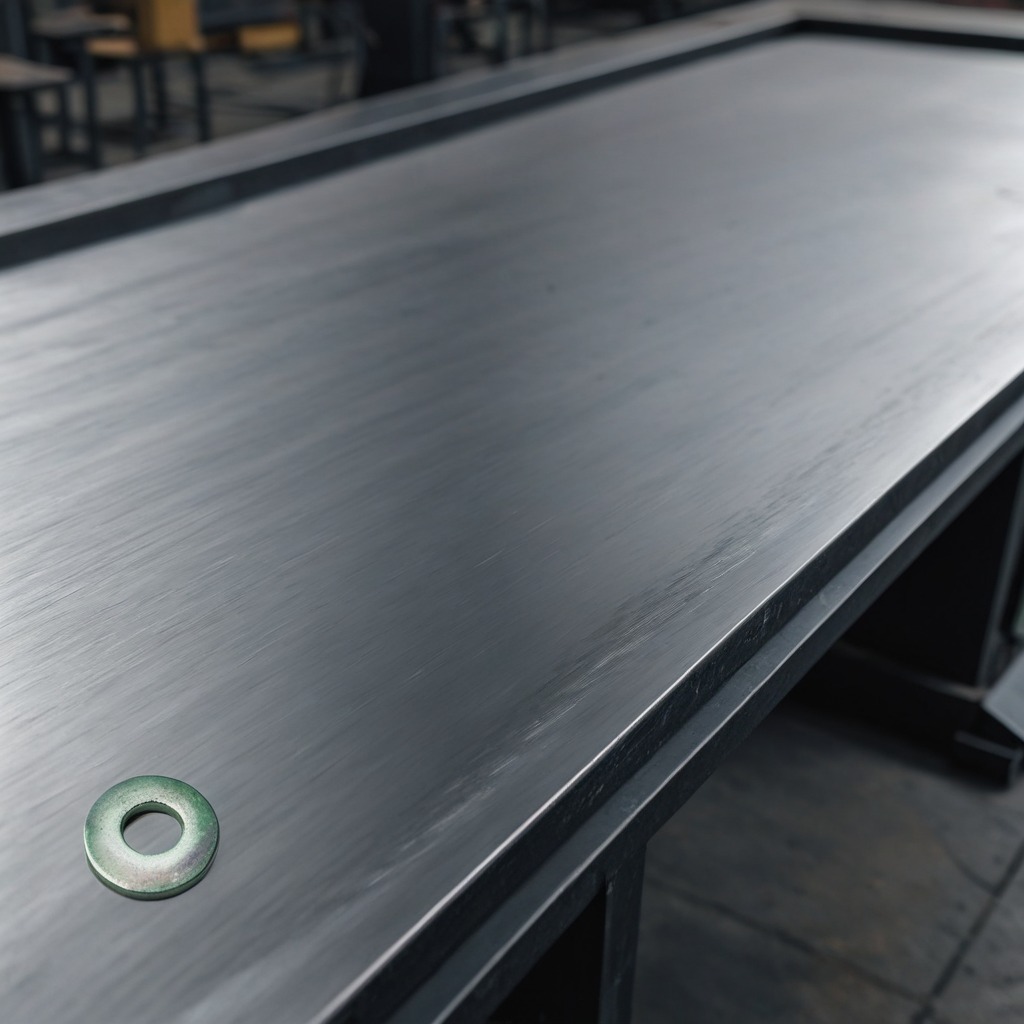
A flat metal washer lying on a cold steel table in a mining workshop.